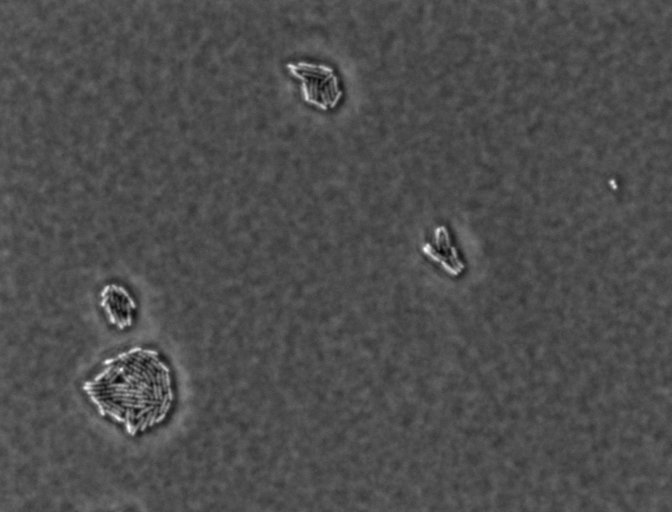
Salmonella enterica Enteritidis